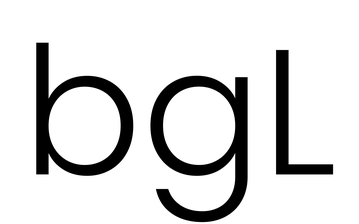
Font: Poppins-Light